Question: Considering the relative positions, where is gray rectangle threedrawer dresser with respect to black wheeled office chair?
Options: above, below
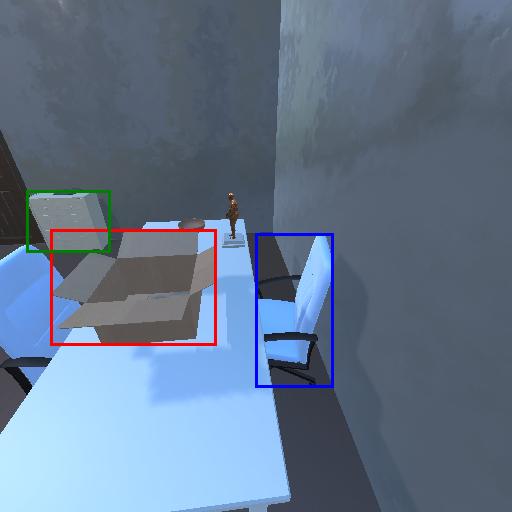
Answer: above